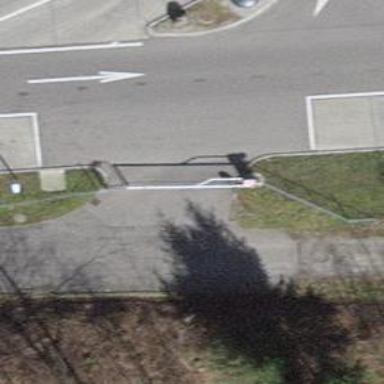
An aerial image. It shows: Gate.